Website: crate-barrel
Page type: store-pickup
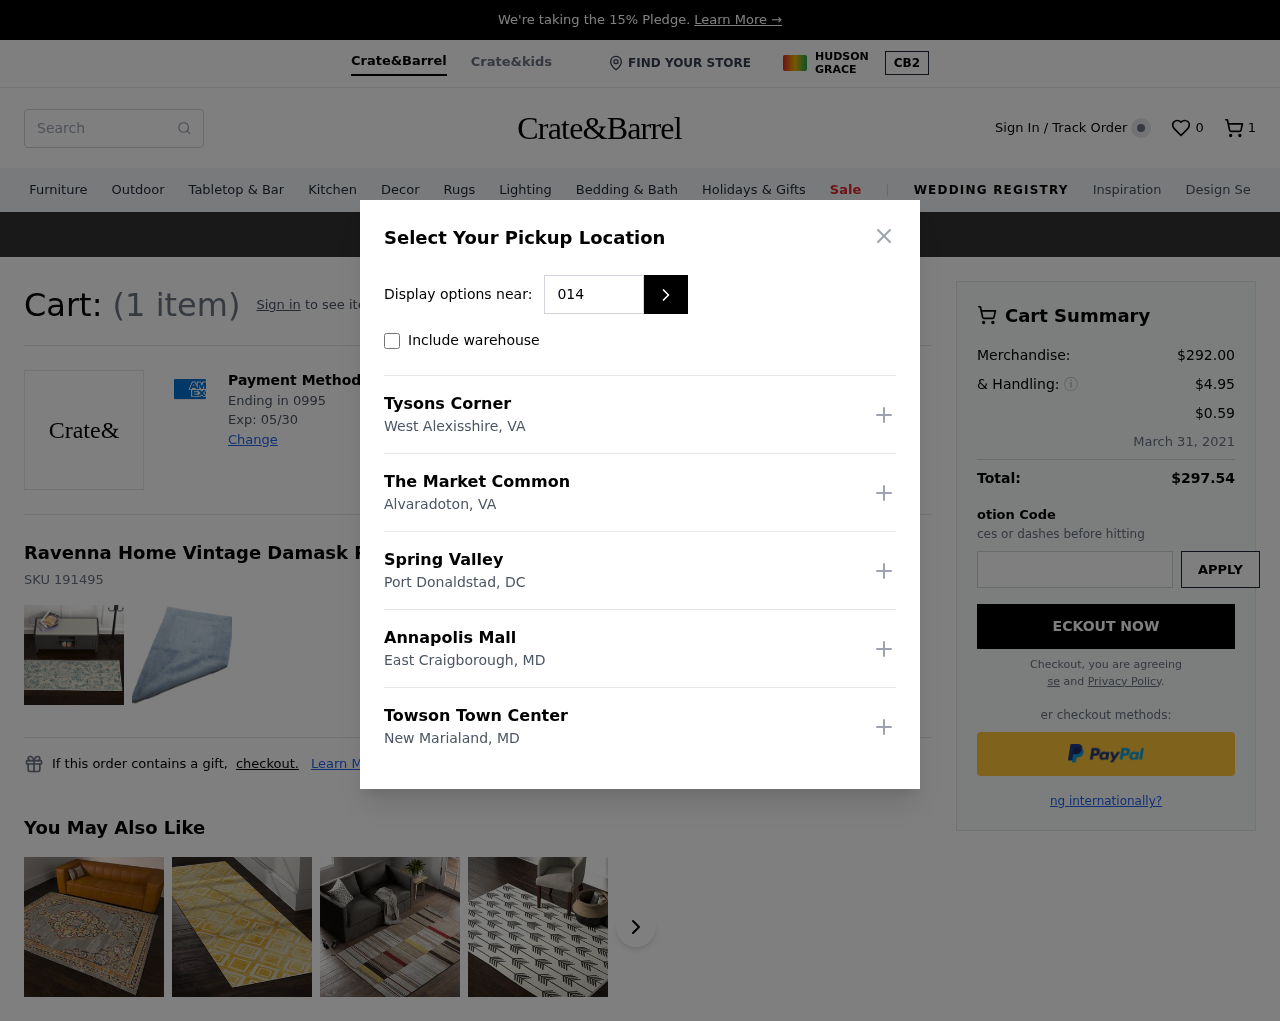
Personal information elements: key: PII_CARD_EXPIRY
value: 05/30
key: PII_CARD_LAST4
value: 0995
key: PII_LOCATION1_CITY
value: West Alexisshire
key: PII_LOCATION1_NAME
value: Tysons Corner
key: PII_LOCATION1_STATE
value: VA
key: PII_LOCATION2_CITY
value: Alvaradoton
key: PII_LOCATION2_NAME
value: The Market Common
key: PII_LOCATION2_STATE
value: VA
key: PII_LOCATION3_CITY
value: Port Donaldstad
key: PII_LOCATION3_NAME
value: Spring Valley
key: PII_LOCATION3_STATE
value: DC
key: PII_LOCATION4_CITY
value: East Craigborough
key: PII_LOCATION4_NAME
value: Annapolis Mall
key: PII_LOCATION4_STATE
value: MD
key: PII_LOCATION5_CITY
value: New Marialand
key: PII_LOCATION5_NAME
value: Towson Town Center
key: PII_LOCATION5_STATE
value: MD
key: PII_POSTCODE
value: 01462
Product elements: key: PRODUCT1_NAME
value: Ravenna Home Vintage Damask Patterned Rug, 2'3" x 7'3", Blue on Ivory
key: PRODUCT1_SKU
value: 191495
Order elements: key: ORDER_NUM_ITEMS
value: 1
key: ORDER_NUM_ITEMS
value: (1 item)
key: ORDER_SUBTOTAL
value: $292.00
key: ORDER_SHIPPING_COST
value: $4.95
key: ORDER_SURCHARGE
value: $0.59
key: ORDER_DELIVERY_DATE
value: March 31, 2021
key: ORDER_TOTAL
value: $297.54
Search elements: key: HEADER_SEARCH
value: Search
Other elements: key: WISHLIST_NUM_ITEMS
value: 0